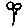
Label: flower